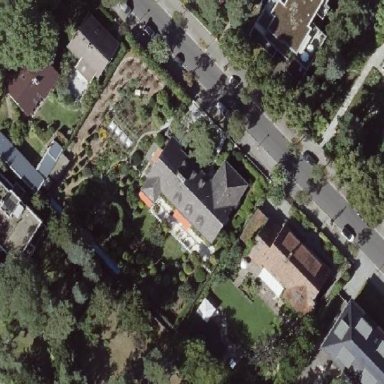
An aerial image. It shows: Detached building with hipped roof.